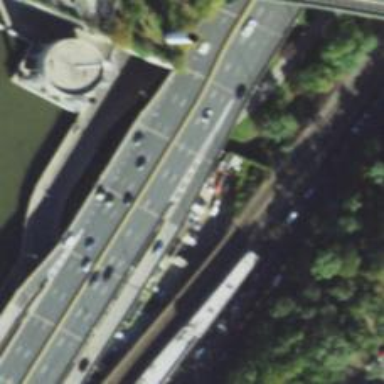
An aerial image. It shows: Asphalt bridge on motorway.